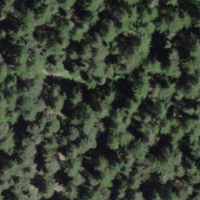
EUNIS habitat code: 43
Species observed at this site:
Tussilago farfara
Rubus saxatilis